Question: I am trying to iterate over nested dict from plist file. Problem is with type mismatch while decomposing contents. I always get errors that NSObject, NSDict and other NSstuff cannot be translated to String variables including when I use "(value)", string(), as .. How to decompose a plist dict sub sets tuple?(array) into separate variables?
'''
func LoadPlistContacts() {
let path = NSBundle.mainBundle().pathForResource("ContactList", ofType: "plist")
var AppContactsList = NSDictionary(contentsOfFile: path!)
ListKeys = sorted(AppContactsList!.allKeys as! [String])
for key in ListKeys {
var (AppPersonName, AppPersonSurname, AppPersonCompany, AppPersonPhone) = AppContactsList[key]
}
}
'''
UPDATED:
I have altered the plist with Dictionaries instead of Arrays and updated the code, yet type mismatch persists. As and point out in comments, example did got messier with updated plist. Should I do nested for cycles if the line with the commented error does not solve it? Thanks.

'''
var ListKeys: [String]!
var ListContacts: [String: String]!
func LoadPlistContacts() {
if let path = NSBundle.mainBundle().pathForResource("ContactList", ofType: "plist") {
var AppContactsList = NSDictionary(contentsOfFile: path)
ListKeys = sorted(AppContactsList!.allKeys as! [String])
ListContacts = sorted(AppContactsList!.allValues as [String:String]) { $0.0 < $1.0 }
// I get an error [AnyObject] is not convertible to '[String:String]'
for contact in ListContacts {
let name = contact["Forename"] ?? ""
let surname = contact["Surname"] ?? ""
let address = contact["Company"] ?? ""
let phone = contact["Phone"] ?? ""
}
}
else {
fatalError("Could not open Contacts plist")
}
}
'''
Btw, Airspeed Velocity, love your blog!
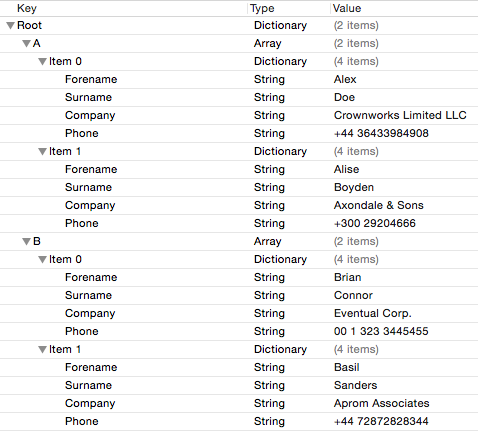
Answer: Swift doesn't allow you to destructure arrays into tuples like this - primarily because it isn't guaranteed to work (the array might not have the right number of entries).
You may find it easier, rather than arrays, to have another dictionary inside the plist:

And then to use those entries like so:
'''
if let path = NSBundle.mainBundle().pathForResource("ContactList", ofType: "plist"),
contacts = NSDictionary(contentsOfFile: path) as? [String:[[String:String]]]
{
let sortedContacts = sorted(contacts) { lhs,rhs in lhs.0 < rhs.0 }
// destructuring works here because contacts is known
// at compile time to be an array of (key,value) pairs
for (section, contactArray) in sortedContacts {
for contact in contactArray {
let name = contact["Forename"]
let surname = contact["Surname"]
let address = contact["Company"]
let phone = contact["Phone"]
println(name,surname,address,phone)
}
}
}
else {
fatalError("Could not open Contacts plist")
}
'''
Note, when you get those entries out, they will be optional. This is really another benefit of this approach - it means you can leave out entries in the plist, and then either default them:
'''
// default to blank string for phone number
let phone = contact["Phone"] ?? ""
'''
Or mandate them:
'''
for (section, contactArray) in contacts {
for contact in contactArray {
if let name = contact["Forename"],
surname = contact["Surname"],
address = contact["Company"],
phone = contact["Phone"]
{
println(name,surname,address,phone)
}
else {
fatalError("Missing entry for \(section)")
}
}
}
'''
Note, it is much more preferable to use 'if let' rather than force-unwrapping things with '!', even when you're working from something like a plist that is configured at build-time and so in theory should never contain invalid entries - because this way, you can put in explicit error handling that will help debug if you ever accidentally put the wrong data in the plist.